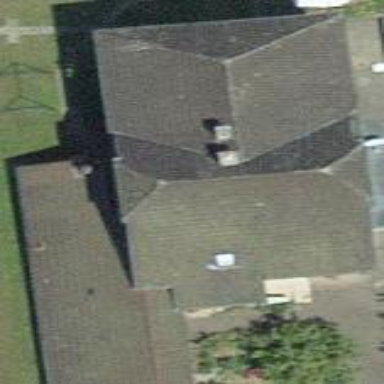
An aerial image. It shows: Building with tiled roof.